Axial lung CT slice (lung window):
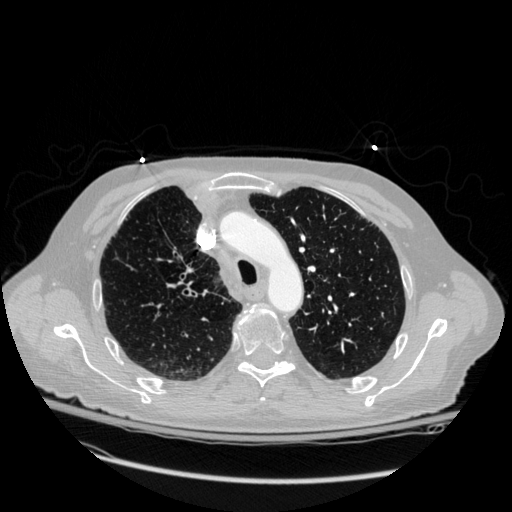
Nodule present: no